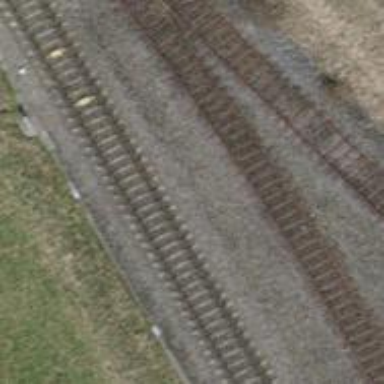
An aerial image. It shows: Disused railway spur with single track.